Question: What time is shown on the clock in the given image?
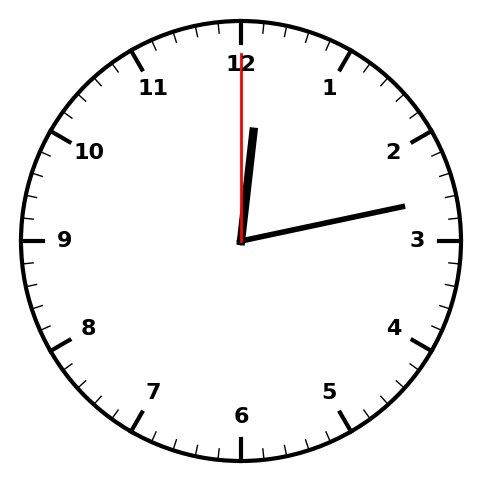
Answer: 12:13:00